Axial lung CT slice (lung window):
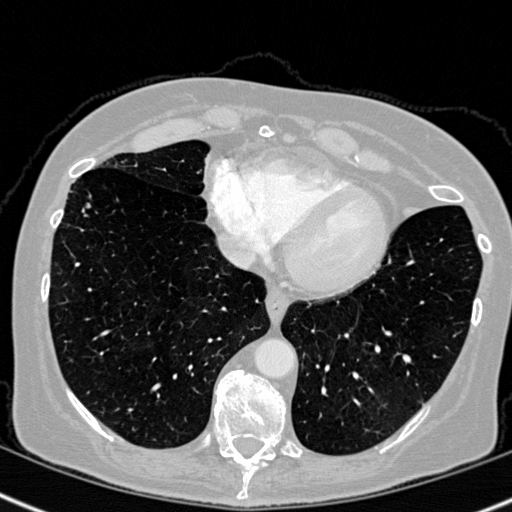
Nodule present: no